Question: I'm struggling with an error after importing the OpenCV library in Eclipse. I think I did what I should but maybe I missed something. There is no error with the samples but with my application there is and also with the OpenCV Library-2.4.10.
Here is what I have as an output:
'''
Description Resource Path Location Type
make: *** Android NDK: Aborting... . Stop. Cammect line 209, external location: /home/crash-id/Development/SDK/android-ndk-r10c/build/core/add-application.mk C/C++ Problem
make: *** Android NDK: Aborting... . Stop. OpenCV Library - 2.4.10 line 209, external location: /home/crash-id/Development/SDK/android-ndk-r10c/build/core/add-application.mk C/C++ Problem
make: *** Android NDK: Aborting... . Stop. src line 209, external location: /home/crash-id/Development/SDK/android-ndk-r10c/build/core/add-application.mk C/C++ Problem
make: *** No rule to make target 'clean'. Stop. RemoteSystemsTempFiles C/C++ Problem
'''
'''
22:21:19 **** Clean-only build of configuration Default for project OpenCV Library - 2.4.10 ****
/home/crash-id/Development/SDK/android-ndk-r10c/ndk-build clean
Android NDK: WARNING: APP_PLATFORM android-14 is larger than android:minSdkVersion 8 in ./AndroidManifest.xml
Android NDK: Your APP_BUILD_SCRIPT points to an unknown file: ./jni/Android.mk
/home/crash-id/Development/SDK/android-ndk-r10c/build/core/add-application.mk:209: *** Android NDK: Aborting... . Stop.
22:21:19 Build Finished (took 132ms)
'''
'''
eclipse.buildId=4.4.1.M20140925-0400
java.version=1.8.0_31
java.vendor=Oracle Corporation
BootLoader constants: OS=linux, ARCH=x86_64, WS=gtk, NL=en_US
Framework arguments: -product org.eclipse.epp.package.jee.product
Command-line arguments: -os linux -ws gtk -arch x86_64 -product org.eclipse.epp.package.jee.product
org.eclipse.jdt.core
Error
Sun Feb 08 22:21:23 EET 2015
Invalid ZIP archive: /home/crash-id/Development/SDK/adt-bundle-linux-x86_64-20140702/sdk/extras/android/support/v7/appcompat/bin/android-support-v7-appcompat.jar
eclipse.buildId=4.4.1.M20140925-0400
java.version=1.8.0_31
java.vendor=Oracle Corporation
BootLoader constants: OS=linux, ARCH=x86_64, WS=gtk, NL=en_US
Framework arguments: -product org.eclipse.epp.package.jee.product
Command-line arguments: -os linux -ws gtk -arch x86_64 -product org.eclipse.epp.package.jee.product
org.eclipse.cdt.core
Error
Sun Feb 08 21:45:35 EET 2015
Error: Cannot run program "/ndk-build": Unknown reason
java.io.IOException: Cannot run program "/ndk-build": Unknown reason
at org.eclipse.cdt.utils.spawner.Spawner.exec(Spawner.java:349)
at org.eclipse.cdt.utils.spawner.Spawner.<init>(Spawner.java:91)
at org.eclipse.cdt.utils.spawner.ProcessFactory.exec(ProcessFactory.java:91)
at org.eclipse.cdt.core.CommandLauncher.execute(CommandLauncher.java:194)
at org.eclipse.cdt.internal.core.BuildRunnerHelper.build(BuildRunnerHelper.java:263)
at org.eclipse.cdt.managedbuilder.core.ExternalBuildRunner.invokeExternalBuild(ExternalBuildRunner.java:128)
at org.eclipse.cdt.managedbuilder.core.ExternalBuildRunner.invokeBuild(ExternalBuildRunner.java:72)
at org.eclipse.cdt.managedbuilder.internal.core.CommonBuilder.build(CommonBuilder.java:753)
at org.eclipse.cdt.managedbuilder.internal.core.CommonBuilder.build(CommonBuilder.java:510)
at org.eclipse.cdt.managedbuilder.internal.core.CommonBuilder.build(CommonBuilder.java:459)
at org.eclipse.core.internal.events.BuildManager$2.run(BuildManager.java:734)
at org.eclipse.core.runtime.SafeRunner.run(SafeRunner.java:42)
at org.eclipse.core.internal.events.BuildManager.basicBuild(BuildManager.java:206)
at org.eclipse.core.internal.events.BuildManager.basicBuild(BuildManager.java:246)
at org.eclipse.core.internal.events.BuildManager$1.run(BuildManager.java:299)
at org.eclipse.core.runtime.SafeRunner.run(SafeRunner.java:42)
at org.eclipse.core.internal.events.BuildManager.basicBuild(BuildManager.java:302)
at org.eclipse.core.internal.events.BuildManager.basicBuildLoop(BuildManager.java:358)
at org.eclipse.core.internal.events.BuildManager.build(BuildManager.java:381)
at org.eclipse.core.internal.events.AutoBuildJob.doBuild(AutoBuildJob.java:143)
at org.eclipse.core.internal.events.AutoBuildJob.run(AutoBuildJob.java:241)
at org.eclipse.core.internal.jobs.Worker.run(Worker.java:54)
eclipse.buildId=4.4.1.M20140925-0400
java.version=1.8.0_31
java.vendor=Oracle Corporation
BootLoader constants: OS=linux, ARCH=x86_64, WS=gtk, NL=en_US
Framework arguments: -product org.eclipse.epp.package.jee.product
Command-line arguments: -os linux -ws gtk -arch x86_64 -product org.eclipse.epp.package.jee.product
org.eclipse.cdt.core
Error
Sun Feb 08 21:45:35 EET 2015
Error: Cannot run program "/ndk-build": Unknown reason
java.io.IOException: Cannot run program "/ndk-build": Unknown reason
at org.eclipse.cdt.utils.spawner.Spawner.exec(Spawner.java:349)
at org.eclipse.cdt.utils.spawner.Spawner.<init>(Spawner.java:91)
at org.eclipse.cdt.utils.spawner.ProcessFactory.exec(ProcessFactory.java:91)
at org.eclipse.cdt.core.CommandLauncher.execute(CommandLauncher.java:194)
at org.eclipse.cdt.internal.core.BuildRunnerHelper.build(BuildRunnerHelper.java:263)
at org.eclipse.cdt.managedbuilder.core.ExternalBuildRunner.invokeExternalBuild(ExternalBuildRunner.java:128)
at org.eclipse.cdt.managedbuilder.core.ExternalBuildRunner.invokeBuild(ExternalBuildRunner.java:72)
at org.eclipse.cdt.managedbuilder.internal.core.CommonBuilder.build(CommonBuilder.java:753)
at org.eclipse.cdt.managedbuilder.internal.core.CommonBuilder.build(CommonBuilder.java:510)
at org.eclipse.cdt.managedbuilder.internal.core.CommonBuilder.build(CommonBuilder.java:459)
at org.eclipse.core.internal.events.BuildManager$2.run(BuildManager.java:734)
at org.eclipse.core.runtime.SafeRunner.run(SafeRunner.java:42)
at org.eclipse.core.internal.events.BuildManager.basicBuild(BuildManager.java:206)
at org.eclipse.core.internal.events.BuildManager.basicBuild(BuildManager.java:246)
at org.eclipse.core.internal.events.BuildManager$1.run(BuildManager.java:299)
at org.eclipse.core.runtime.SafeRunner.run(SafeRunner.java:42)
at org.eclipse.core.internal.events.BuildManager.basicBuild(BuildManager.java:302)
at org.eclipse.core.internal.events.BuildManager.basicBuildLoop(BuildManager.java:358)
at org.eclipse.core.internal.events.BuildManager.build(BuildManager.java:381)
at org.eclipse.core.internal.events.AutoBuildJob.doBuild(AutoBuildJob.java:143)
at org.eclipse.core.internal.events.AutoBuildJob.run(AutoBuildJob.java:241)
at org.eclipse.core.internal.jobs.Worker.run(Worker.java:54)
'''

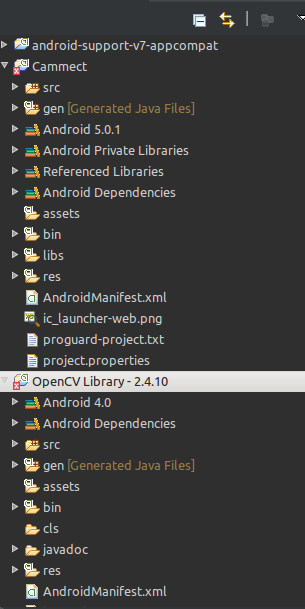
Answer: After I changed to OpenCV Library 2.4.9 instead of 2.4.10, errors disappeared. And the error with my app disappeared after I created a jni folder with the .mk files.